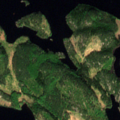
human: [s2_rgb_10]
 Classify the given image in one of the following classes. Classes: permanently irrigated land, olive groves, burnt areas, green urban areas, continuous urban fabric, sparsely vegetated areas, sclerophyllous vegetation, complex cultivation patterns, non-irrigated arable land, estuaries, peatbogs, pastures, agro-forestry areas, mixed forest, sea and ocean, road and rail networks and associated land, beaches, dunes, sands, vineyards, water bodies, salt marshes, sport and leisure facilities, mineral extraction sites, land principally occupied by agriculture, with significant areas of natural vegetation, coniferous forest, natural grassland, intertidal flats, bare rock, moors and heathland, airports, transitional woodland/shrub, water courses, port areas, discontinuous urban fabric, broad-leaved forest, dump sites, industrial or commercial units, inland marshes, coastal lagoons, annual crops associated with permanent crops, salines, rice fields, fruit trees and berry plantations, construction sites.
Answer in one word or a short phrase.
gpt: coniferous forest, mixed forest, water bodies